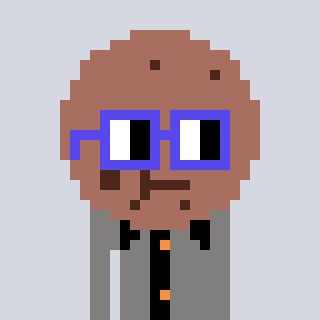
a pixel art character with square blue glasses, a cookie-shaped head and a bluegrey-colored body on a cool background